Field crop: maize
Growth stage: 2
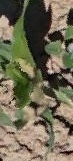
Species: maize